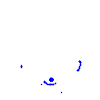
Particle: pion